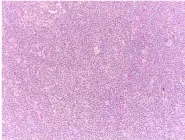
Photomicrograph of left axillary lymph node biopsy. Shows progressive transformed germinal centre, and ,loss of normal architecture (haematoxylin, and ,eosin stain, x10).
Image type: pathology (h&e)